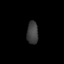
Tissue: prostate
Cell type: Fibroblasts
Senescence score: 0.6959
Nuclear area (px): 253
Mean DAPI intensity: 62.866